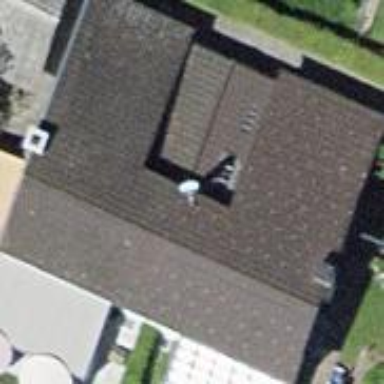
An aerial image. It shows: Building with tile roof.